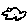
Label: cloud